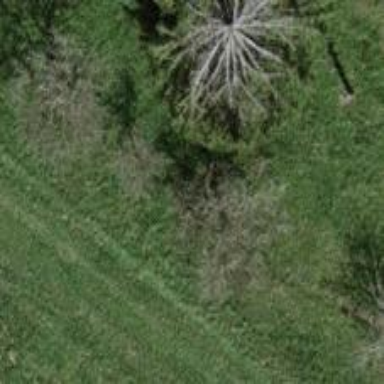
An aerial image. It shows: Row of trees in natural setting.